如图，在平面直角坐标系中，已知点$A$的坐标为$(4,0)$，以$OA$为边，在$x$轴上方作正方形$OABC$，动点$P$从点$A$出发，沿$x$轴正方向以每秒$2$个单位长度的速度运动．线段$CP$交$AB$于点$M$．设点$P$运动时间为$t$秒，$\triangle BCM$的面积为$S$，则$S$关于$t$的函数表达式为（\quad\quad）}

\vspace{0.3cm}
\noindent\textbf{A．$S = 8 - 2t$ \quad\quad B．$S = 8 - t^2$ \quad\quad C．$S = \dfrac{16}{t+2}$ \quad\quad D．$S = \dfrac{32}{t+4}$}
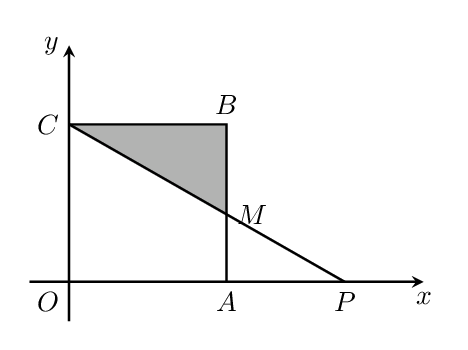
【解答】
\vspace{0.5cm}
\noindent\textbf{【答案】C}

\vspace{0.5cm}
\noindent\textbf{【详解】解：由题意可得：$AB = BC = OC = OA = 4$，$BC \parallel OA$，$AP = 2t$，}
\noindent\textbf{$\therefore \triangle MBC \backsim \triangle MAP$，}
\noindent\textbf{$\therefore \dfrac{AP}{BC} = \dfrac{AM}{BM}$，即$\dfrac{2t}{4} = \dfrac{AM}{BM}$，}
\noindent\textbf{$\because AM + BM = 4$，}
\noindent\textbf{$\therefore \dfrac{2t}{4} = \dfrac{4 - BM}{BM}$，}
\noindent\textbf{$\therefore BM = \dfrac{8}{2 + t}$，}
\noindent\textbf{$\therefore S = \dfrac{1}{2} \cdot BC \cdot BM = \dfrac{1}{2} \times 4 \times \dfrac{8}{t+2} = \dfrac{16}{t+2}$，}
\noindent\textbf{故选：C．}